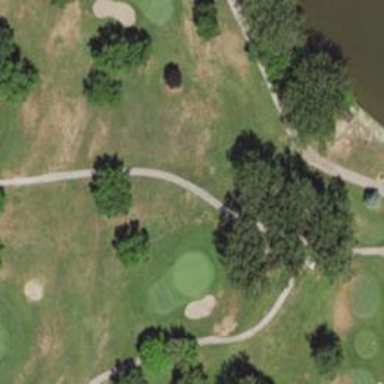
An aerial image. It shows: Path for both road and golf.